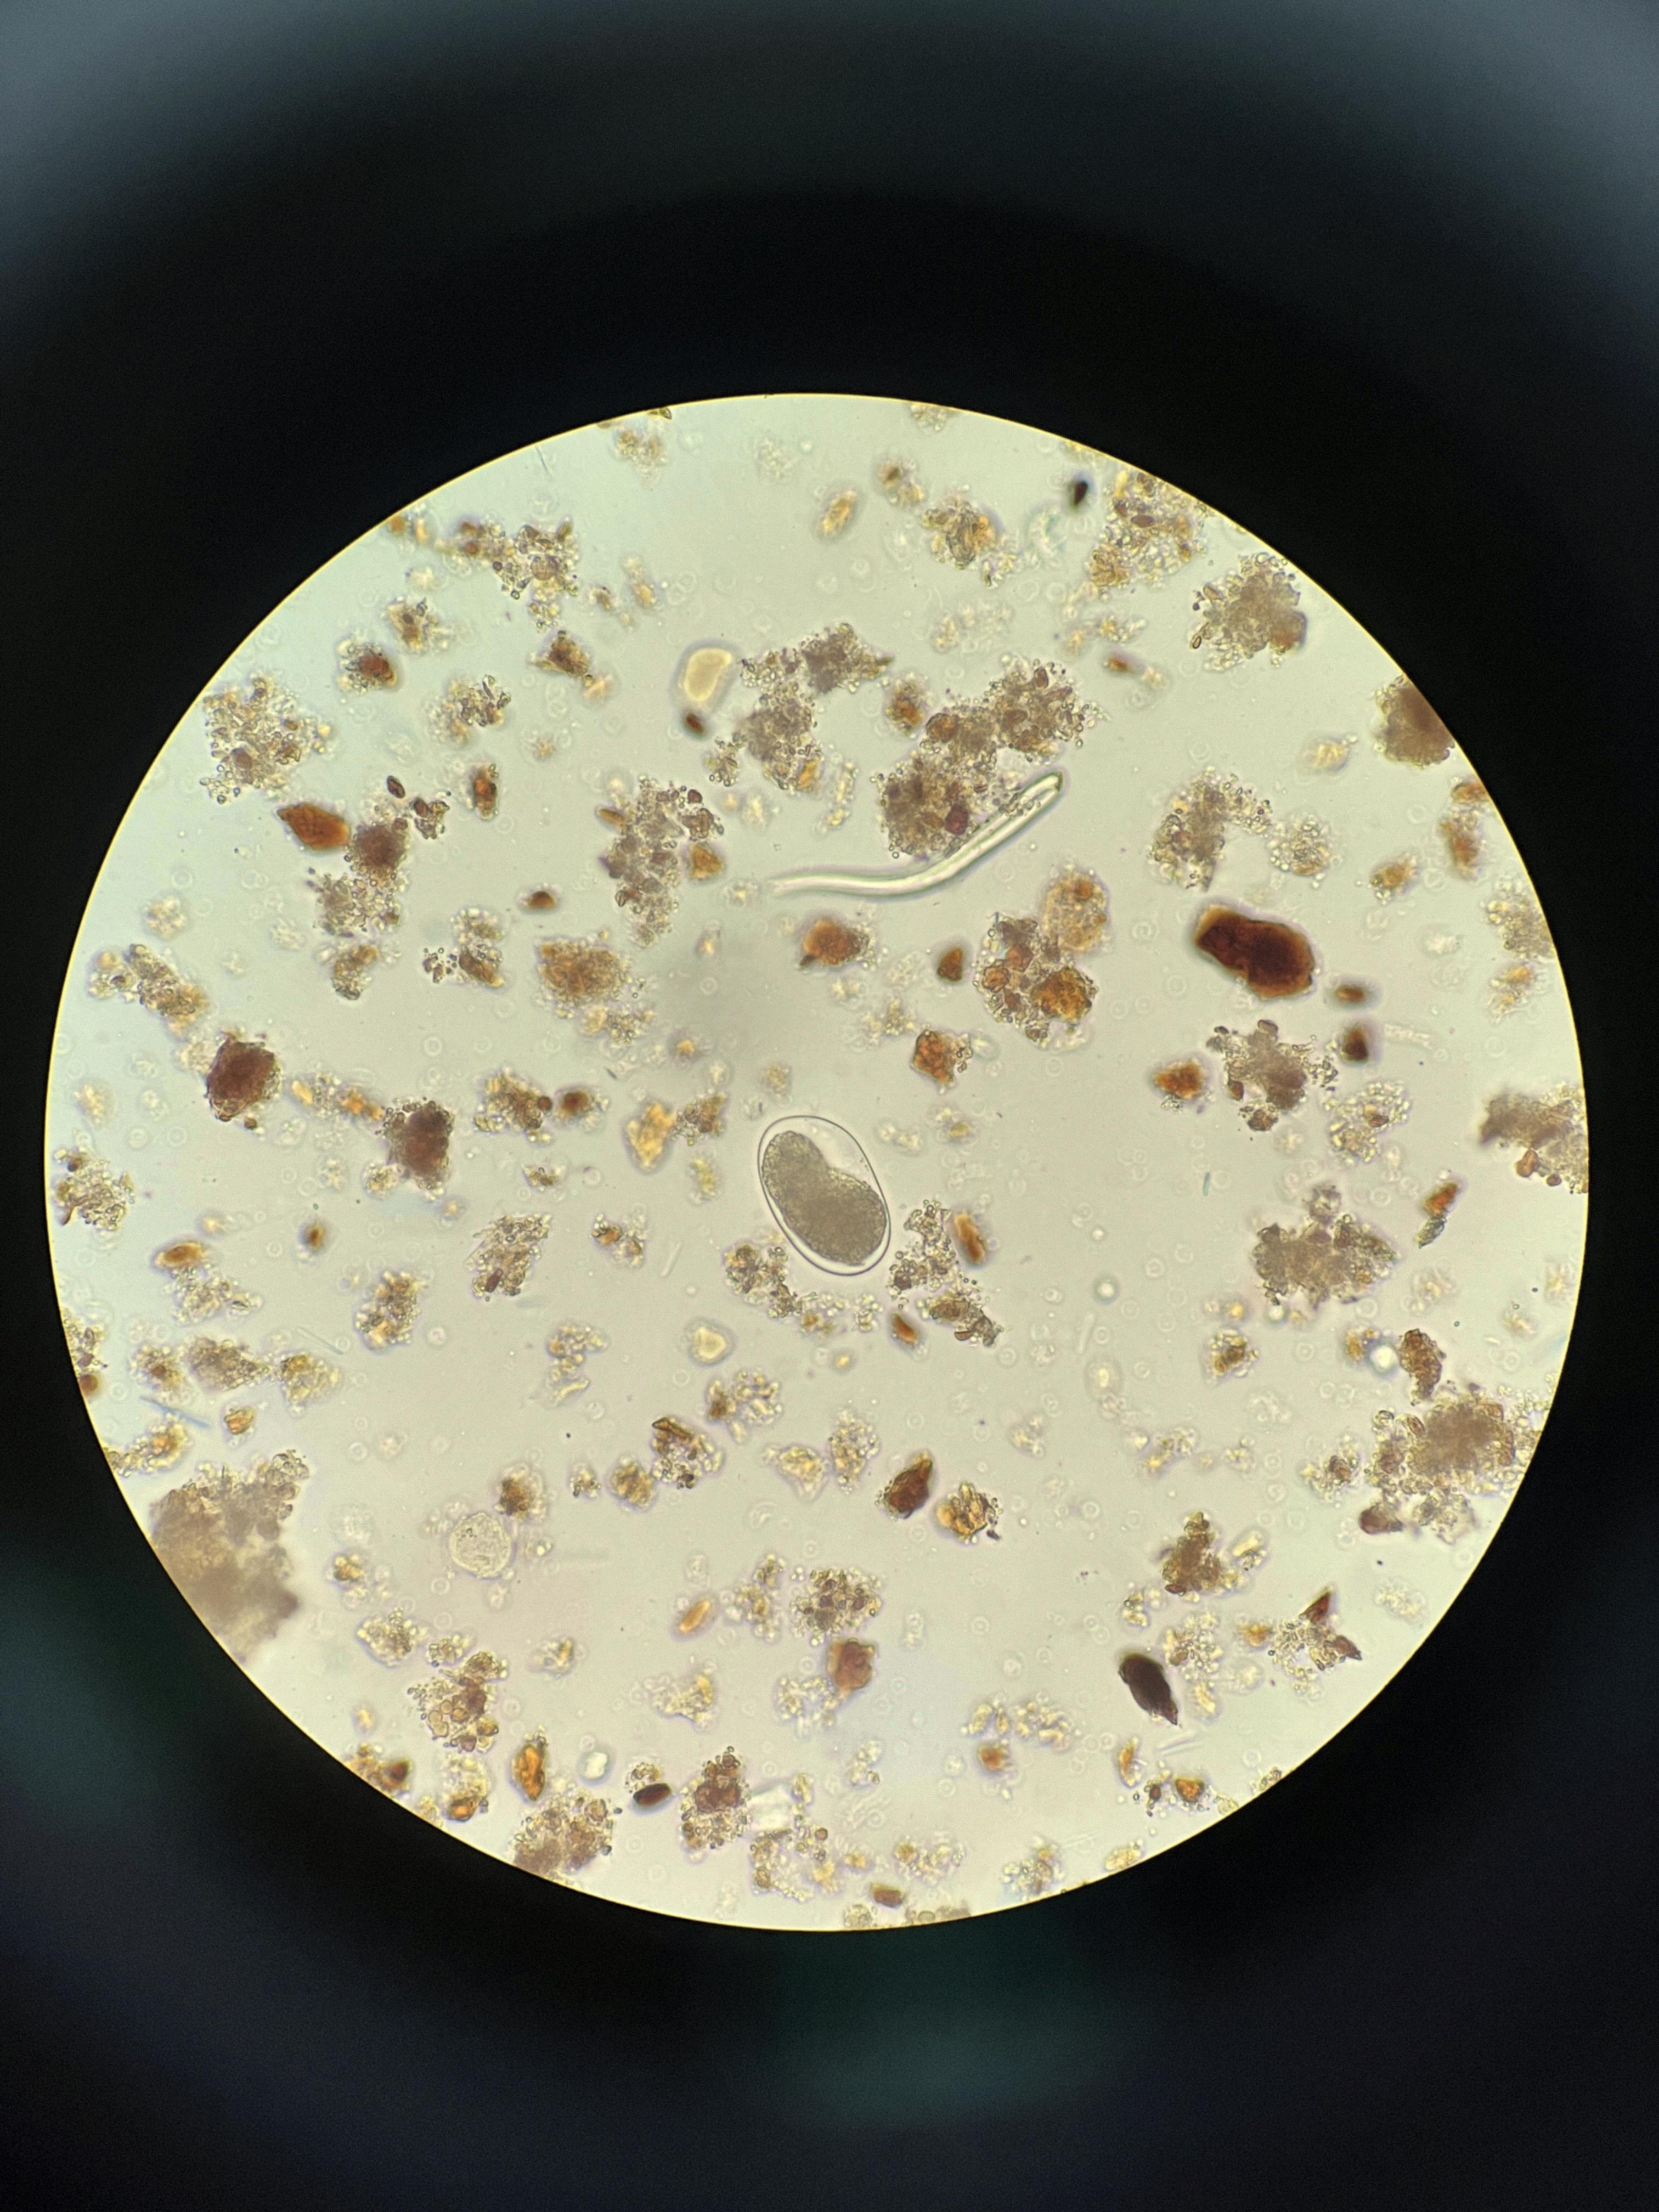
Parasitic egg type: Hookworm egg